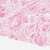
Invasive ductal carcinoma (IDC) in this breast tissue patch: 0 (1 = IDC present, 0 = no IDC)